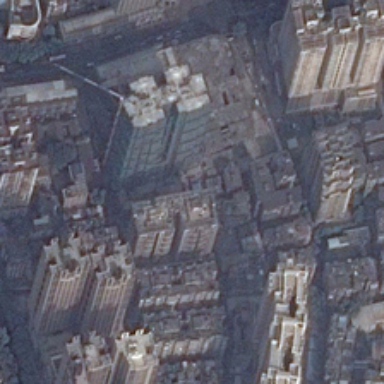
The dark commercial is in a square with unevenness bolcks .